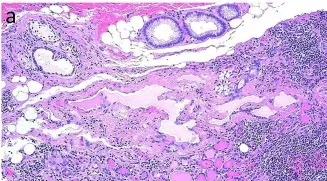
Histologic features of Mammary Analog Secretory Carcinoma of Thyroid (a).
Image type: pathology (h&e)